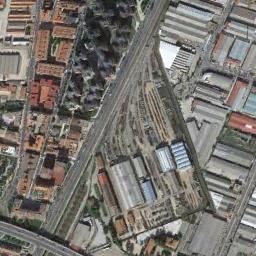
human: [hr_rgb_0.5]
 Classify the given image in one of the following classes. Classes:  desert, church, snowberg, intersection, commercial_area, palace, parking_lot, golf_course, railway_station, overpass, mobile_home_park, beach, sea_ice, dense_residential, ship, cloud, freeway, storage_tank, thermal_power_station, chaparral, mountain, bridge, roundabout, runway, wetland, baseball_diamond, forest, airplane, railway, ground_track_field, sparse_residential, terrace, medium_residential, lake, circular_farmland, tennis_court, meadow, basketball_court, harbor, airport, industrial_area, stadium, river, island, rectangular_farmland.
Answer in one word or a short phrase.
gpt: railway_station